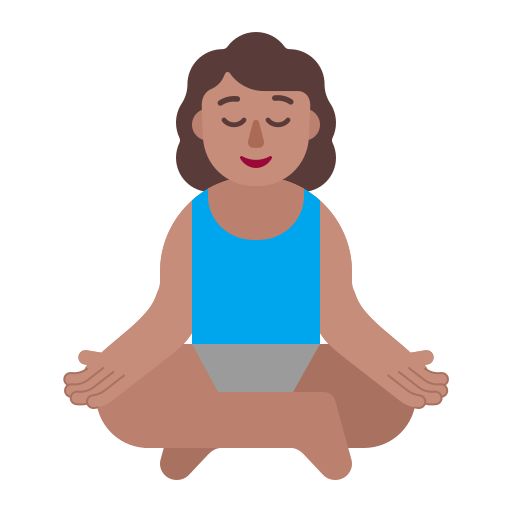
woman in lotus position flat